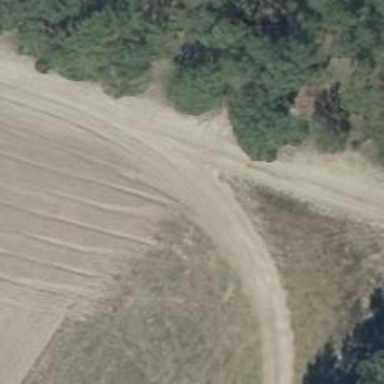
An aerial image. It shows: Sandy track road with grade3 tracktype.